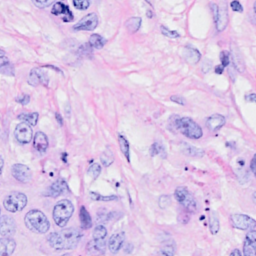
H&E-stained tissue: Breast